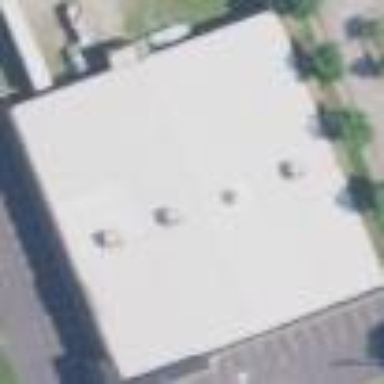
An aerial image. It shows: Building.